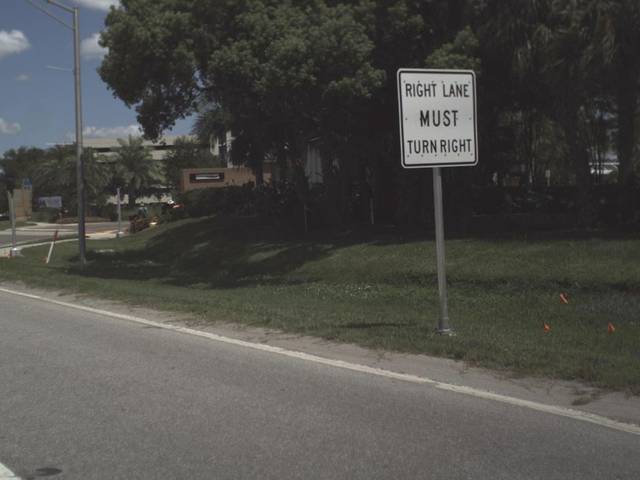
Region: United States
Coordinates: 27.966, -82.513